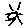
Label: sun